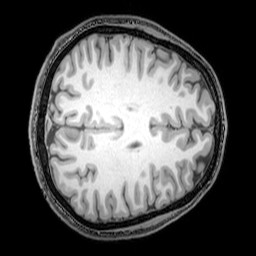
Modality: T1w
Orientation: axial
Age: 24
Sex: male
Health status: healthy
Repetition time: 0.081 s
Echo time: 0.037 s